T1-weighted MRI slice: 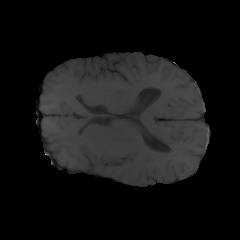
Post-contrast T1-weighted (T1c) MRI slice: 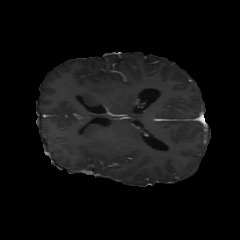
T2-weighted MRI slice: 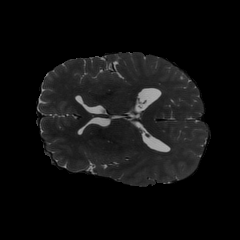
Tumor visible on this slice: no